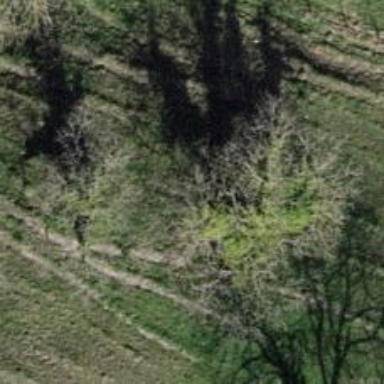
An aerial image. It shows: Row of trees in natural setting.